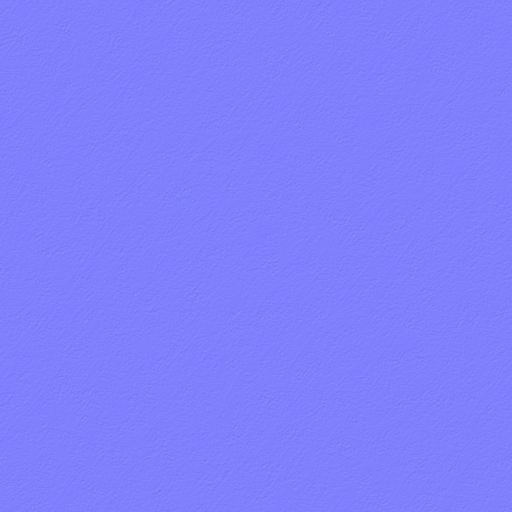
black dark leather smooth